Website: home-depot
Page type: address-validator
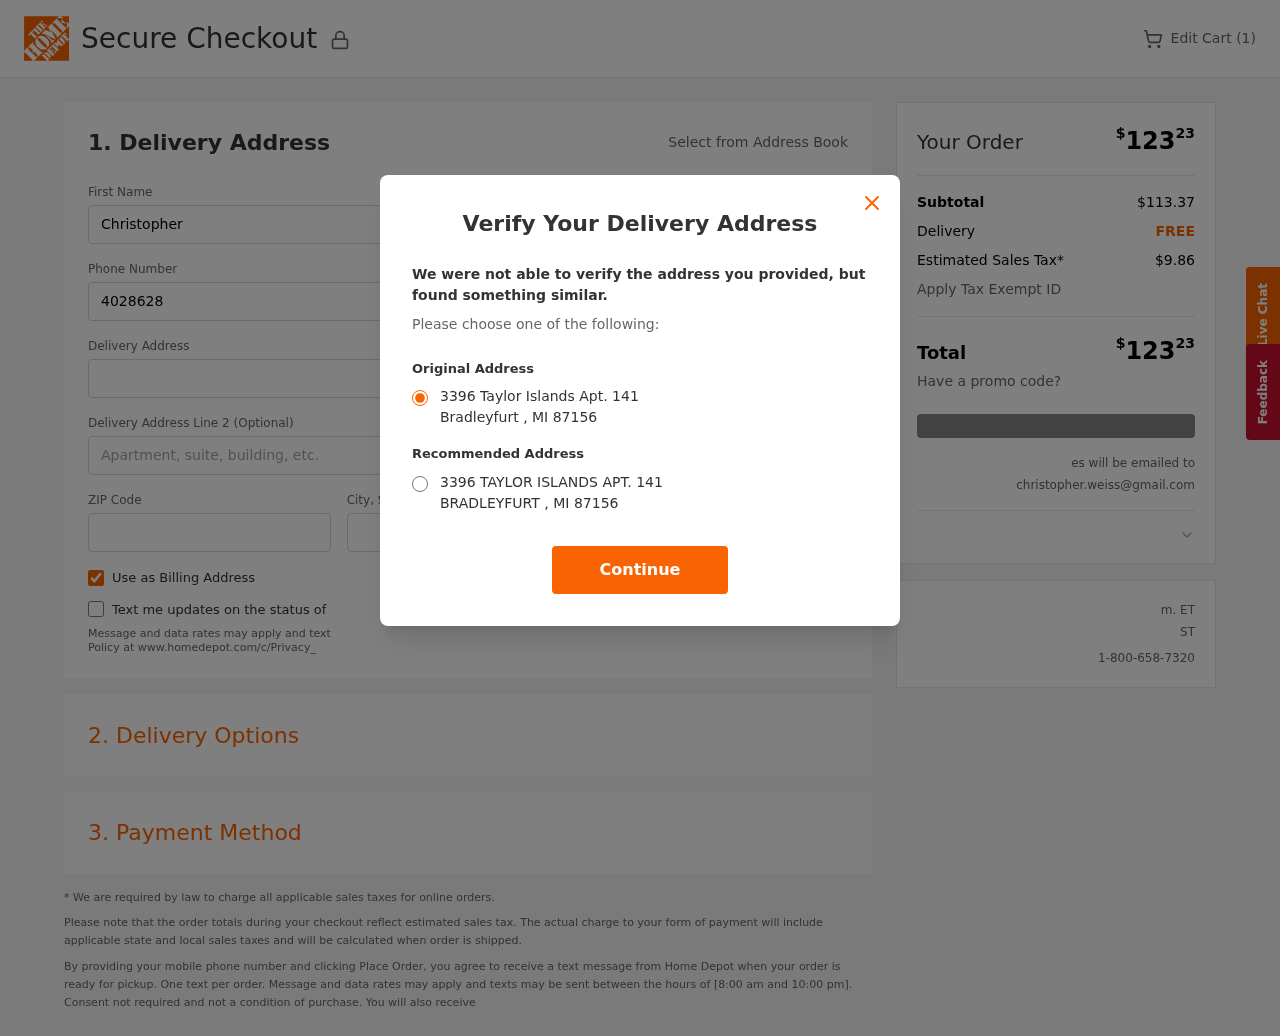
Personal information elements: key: PII_CITY
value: Bradleyfurt
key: PII_EMAIL
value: christopher.weiss@gmail.com
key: PII_POSTCODE
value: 87156
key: PII_STATE_ABBR
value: MI
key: PII_STREET
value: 3396 Taylor Islands Apt. 141
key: PII_FIRSTNAME
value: Christopher
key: PII_LASTNAME
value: Weiss
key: PII_PHONE
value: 4028628116
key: PII_STREET2
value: Apt. 645
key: PII_CITY_STATE
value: Bradleyfurt, MI
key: PII_STREET_ALT
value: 3396 TAYLOR ISLANDS APT. 141
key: PII_CITY_ALT
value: BRADLEYFURT
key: PII_POSTCODE_FULL
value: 87156
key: PII_POSTCODE_NUMERIC
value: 87156
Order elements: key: ORDER_NUM_ITEMS
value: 1
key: ORDER_TOTAL
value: $12323
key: ORDER_SUBTOTAL
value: $113.37
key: ORDER_SHIPPING_COST
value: FREE
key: ORDER_TAX
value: $9.86